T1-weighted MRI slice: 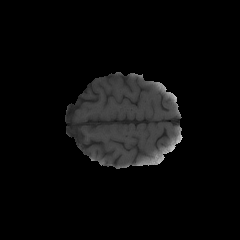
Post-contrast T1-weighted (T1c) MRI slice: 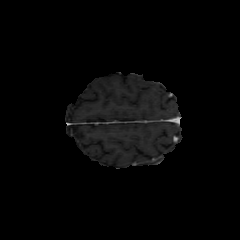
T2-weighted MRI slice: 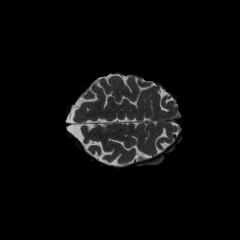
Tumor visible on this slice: no